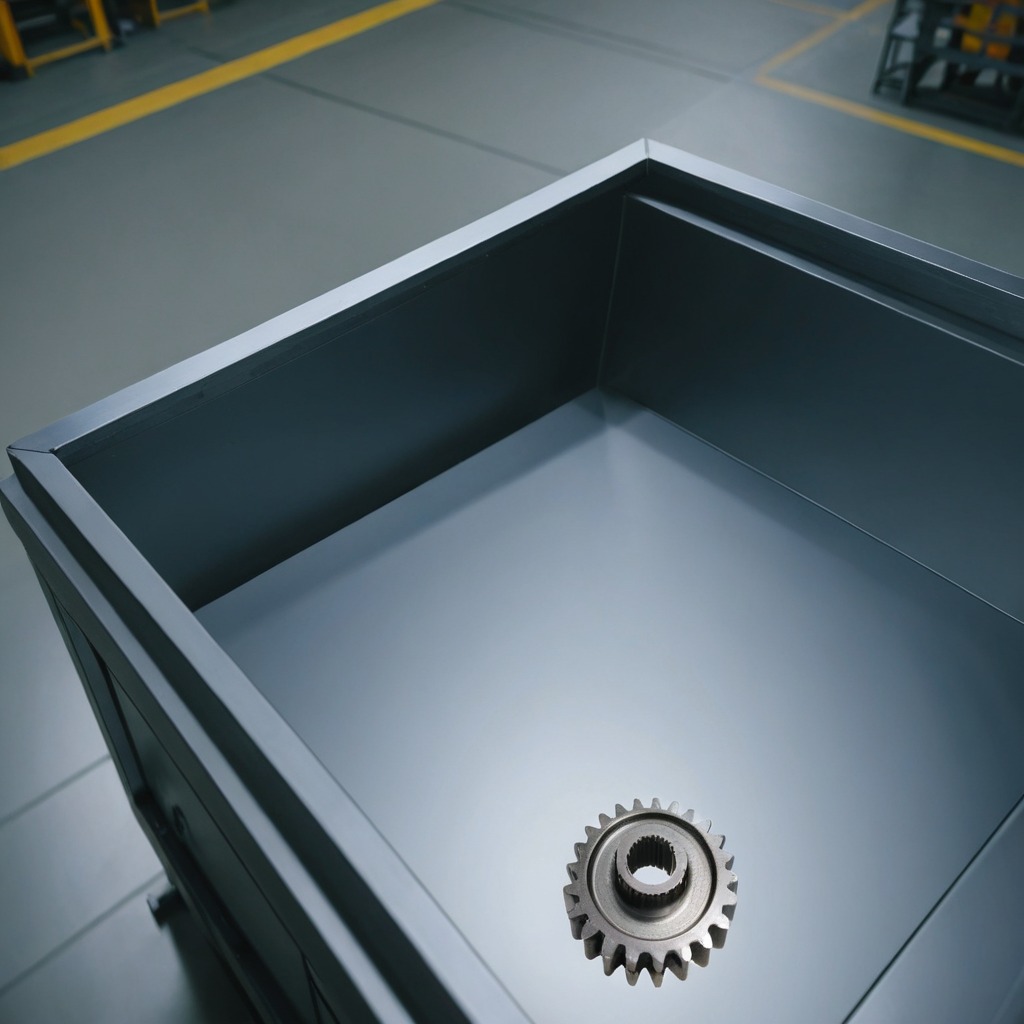
A steel gear with teeth is lying on the toolbox surface in an airplane hangar workshop 8K.